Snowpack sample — Snodgrass Mountain, Crested Butte, Colorado (2/4/25, 12:06 PM MST)
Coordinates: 38.923, -106.968
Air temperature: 35 °F
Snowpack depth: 80 cm
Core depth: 80 cm
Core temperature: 32 °F
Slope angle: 14°, slope face: 78°
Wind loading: low
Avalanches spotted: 0
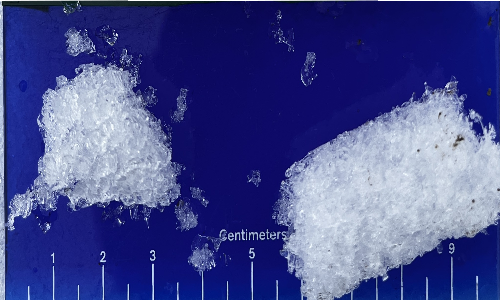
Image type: core
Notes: No avalanches nearby, unusually warm weather for the last month reported by residents, Collected 25 yards from treeline